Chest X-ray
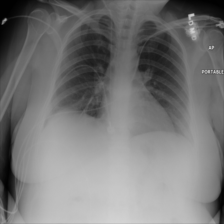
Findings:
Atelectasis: positive
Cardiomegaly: negative
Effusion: negative
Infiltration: negative
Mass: negative
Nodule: negative
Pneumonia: negative
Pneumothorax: negative
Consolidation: negative
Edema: negative
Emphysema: negative
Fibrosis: negative
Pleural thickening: negative
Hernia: negative